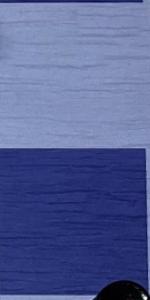
Label: Empty